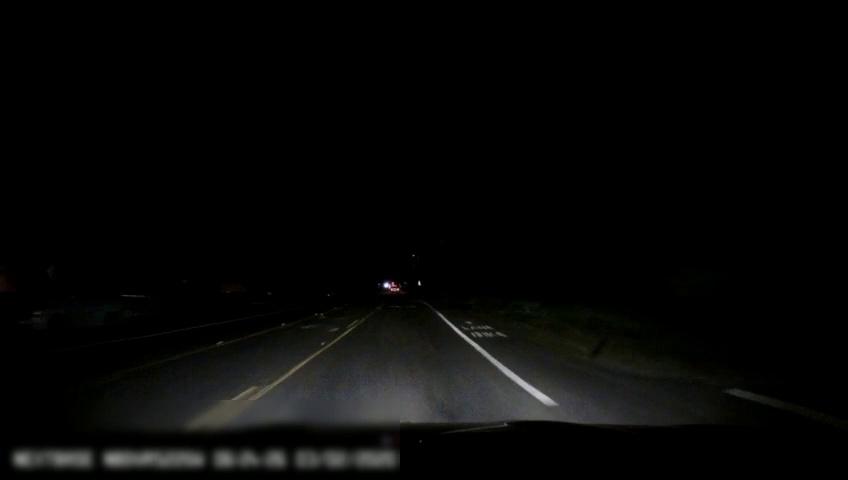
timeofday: Night
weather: Other
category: Drivable Space
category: Vehicles | Car
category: Lanes | Current Lane
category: Lanes | Current Lane
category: Lanes | Alternate Lane
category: Lanes | Alternate Lane
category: Lanes | Alternate Lane